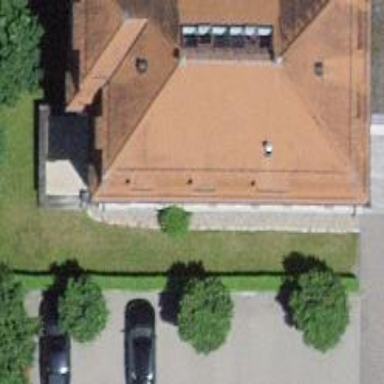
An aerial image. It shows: Office building with mansard roof.